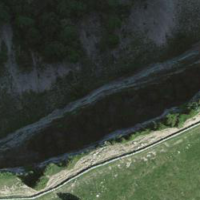
EUNIS habitat code: 24
Species observed at this site:
Ranunculus platanifolius
Vanessa cardui
Dryas octopetala
Gentiana clusii
Traunsteinera globosa
Orchis mascula